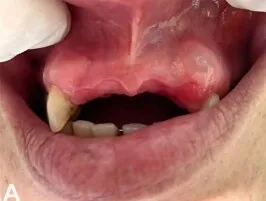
Gross view of the oral examination showing a translucent nodule in the upper left gingiva, near tooth #11, measuring approximately 6mm.
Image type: pathology (h&e)